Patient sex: M
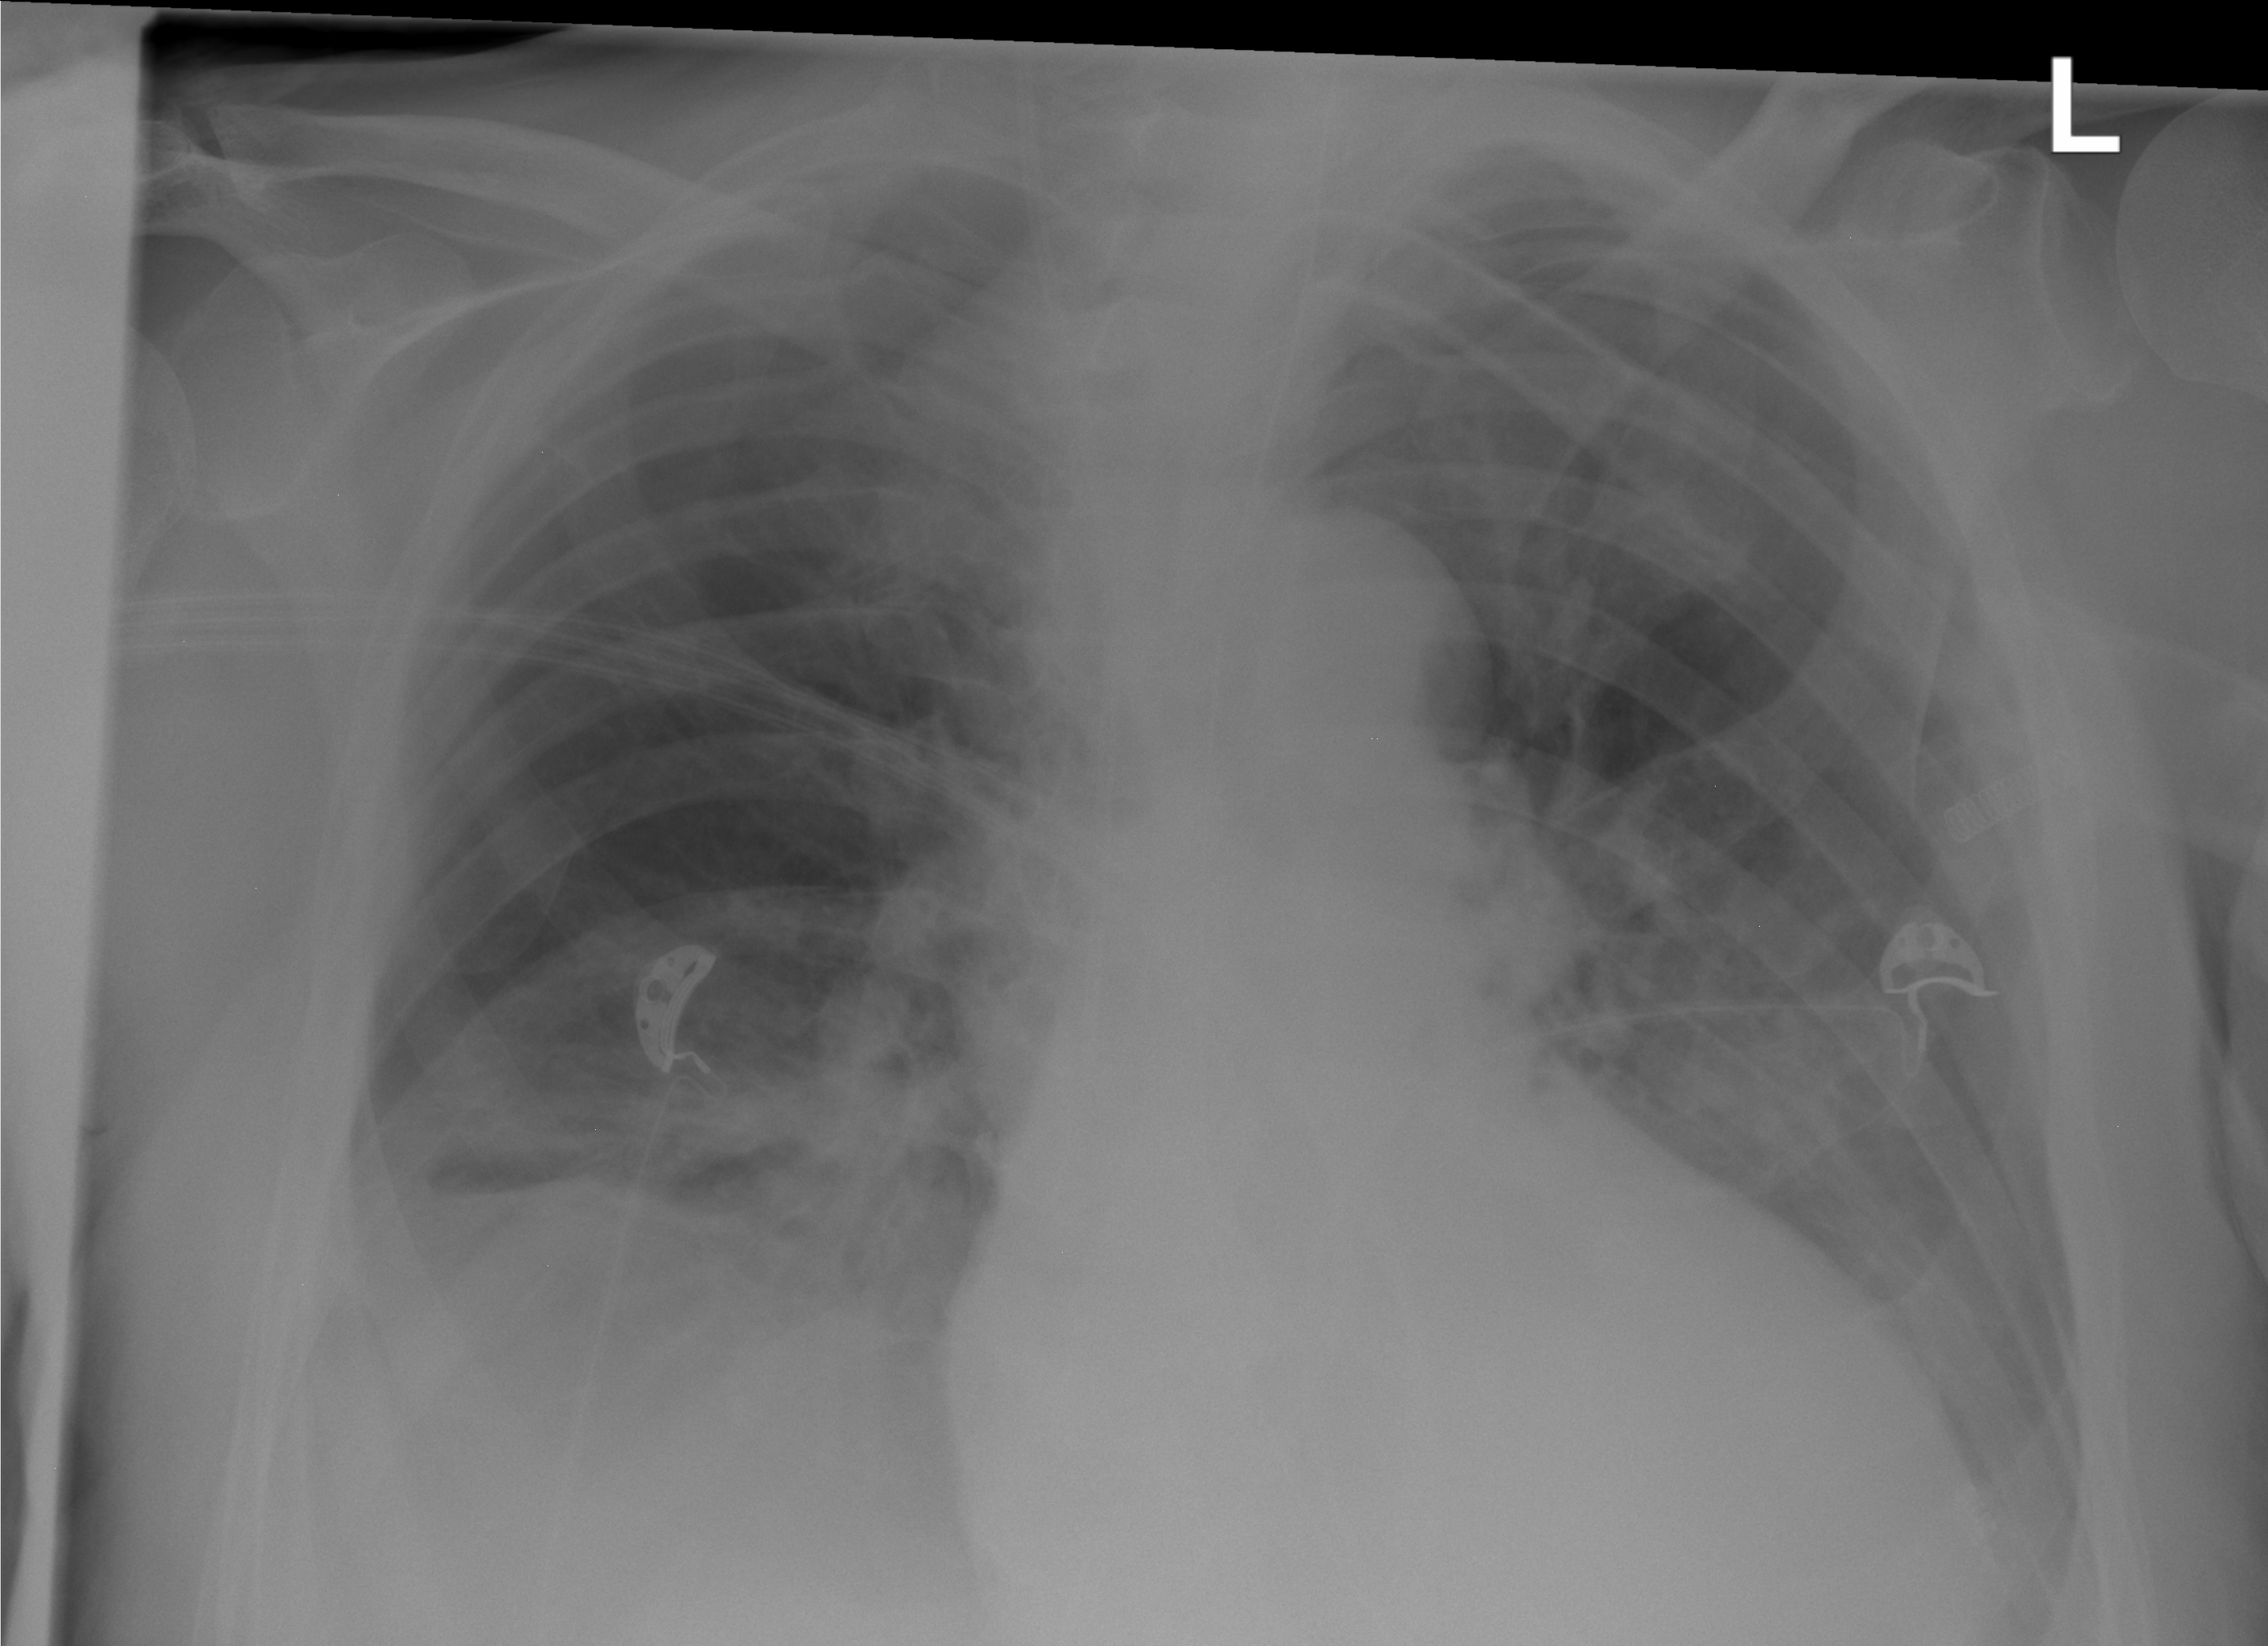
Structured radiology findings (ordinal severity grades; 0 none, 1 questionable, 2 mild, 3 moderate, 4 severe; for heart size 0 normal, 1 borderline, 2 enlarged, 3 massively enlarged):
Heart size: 2
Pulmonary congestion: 0
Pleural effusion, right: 2
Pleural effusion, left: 2
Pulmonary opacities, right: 1
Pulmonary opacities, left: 1
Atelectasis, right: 3
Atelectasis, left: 2